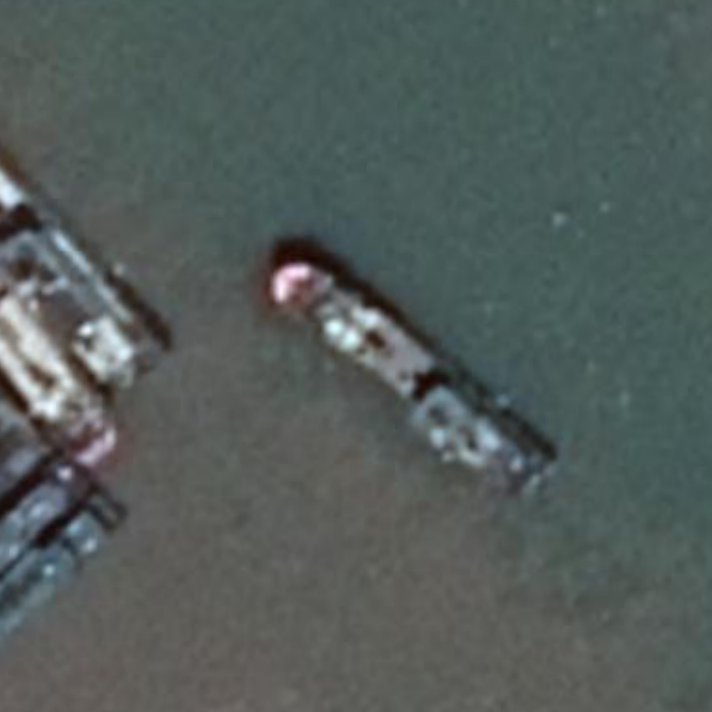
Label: civil